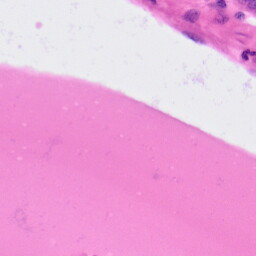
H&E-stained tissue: Colon